Question: Well, i got an undirected graph which looks like this.

Each block represents an antenna (in a wireless phone network) and the black line splits the thing into different regions.
We have some facts like:
'''
region(r1, 2110, [1,2]).
region(r2, 2210, [4,5,8]).
region(r3, 2310, [3,6]).
region(r4, 2410, [7,10,11,15]).
region(r5, 2510, [9,12]).
region(r6, 2610, [13,14]).
telephone(2310-6-64221, name(andriopoulos, nikos)).
telephone(2510-12-24234, name(papantoniou, kiki)).
'''
The first parameter is the name of the region, the second is a specific number that will be given to every person in their area (the first 4 numbers at each telephone of the current region) and the third is a list with all the areas that belong to the current region (the next number at the telephone, between the dashes).
My exercise says that every call to the same region is free, if it needs to pass one region is 1, if it is two regions away is two, etc.
I'm assigned to create the can_call/4 function that finds the route and the cost of a specific call between two people.
e.g.
'''
?- can_call(papantoniou, andriopoulos, Route, Cost).
Route = [....]
Cost = ...
'''
I have created a connect/2 function that tells me if 2 blocks are connected but i can't really think anything about the cost.
Any advice?
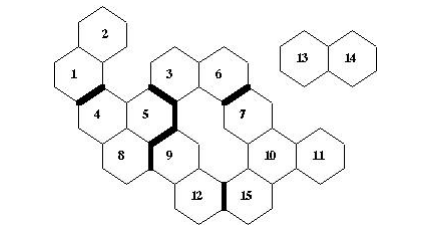
Answer: when you have computed a route, a simple (and inefficient !) way to compute the number of regions change:
'''
num_regions_change(Route, N) :-
findall(t, (append(_, [X,Y|_], Route),
region(P,_,Ps), memberchk(X,Ps),
region(Q,_,Qs), memberchk(Y,Qs),
P \= Q), Ns),
length(Ns, N).
'''
The append call will 'return' on backtracking - forced by findall - each pair of locations found in 'Route'.